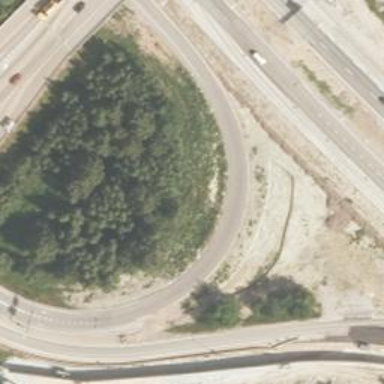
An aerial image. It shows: Asphalt trunk link road.